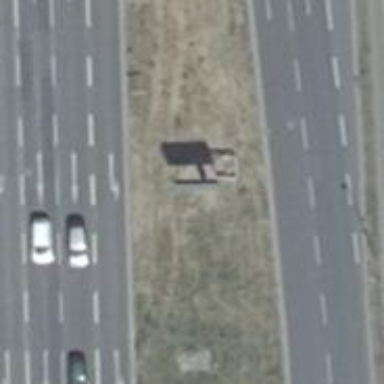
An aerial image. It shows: Billboard for advertising.